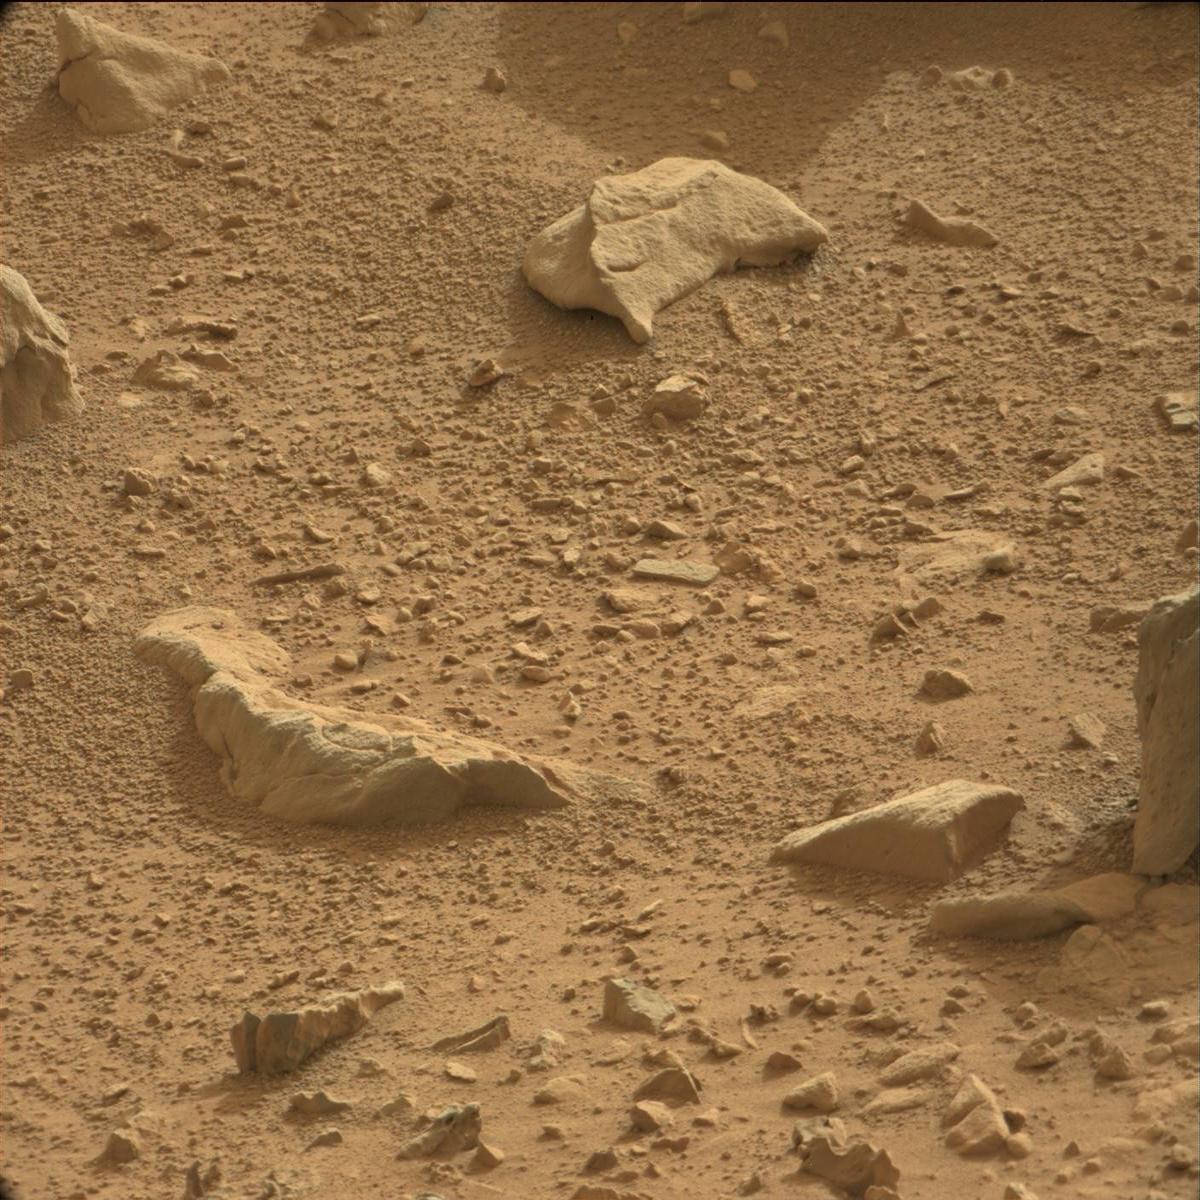
Terrain classes present: Bedrock, Rock, Sand / Soil